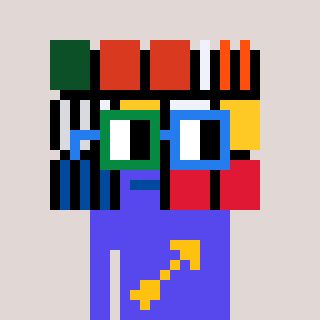
a pixel art character with square green and blue glasses, a abstract-shaped head and a computerblue-colored body on a warm background